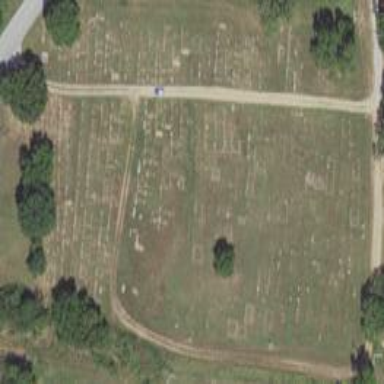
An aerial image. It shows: Cemetery.